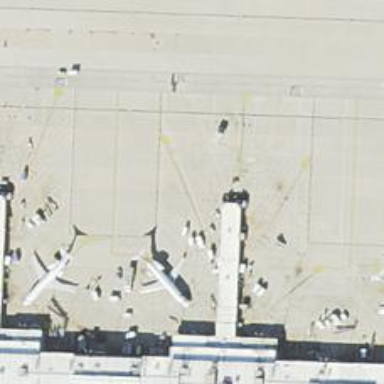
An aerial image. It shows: Airport gate.